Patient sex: F
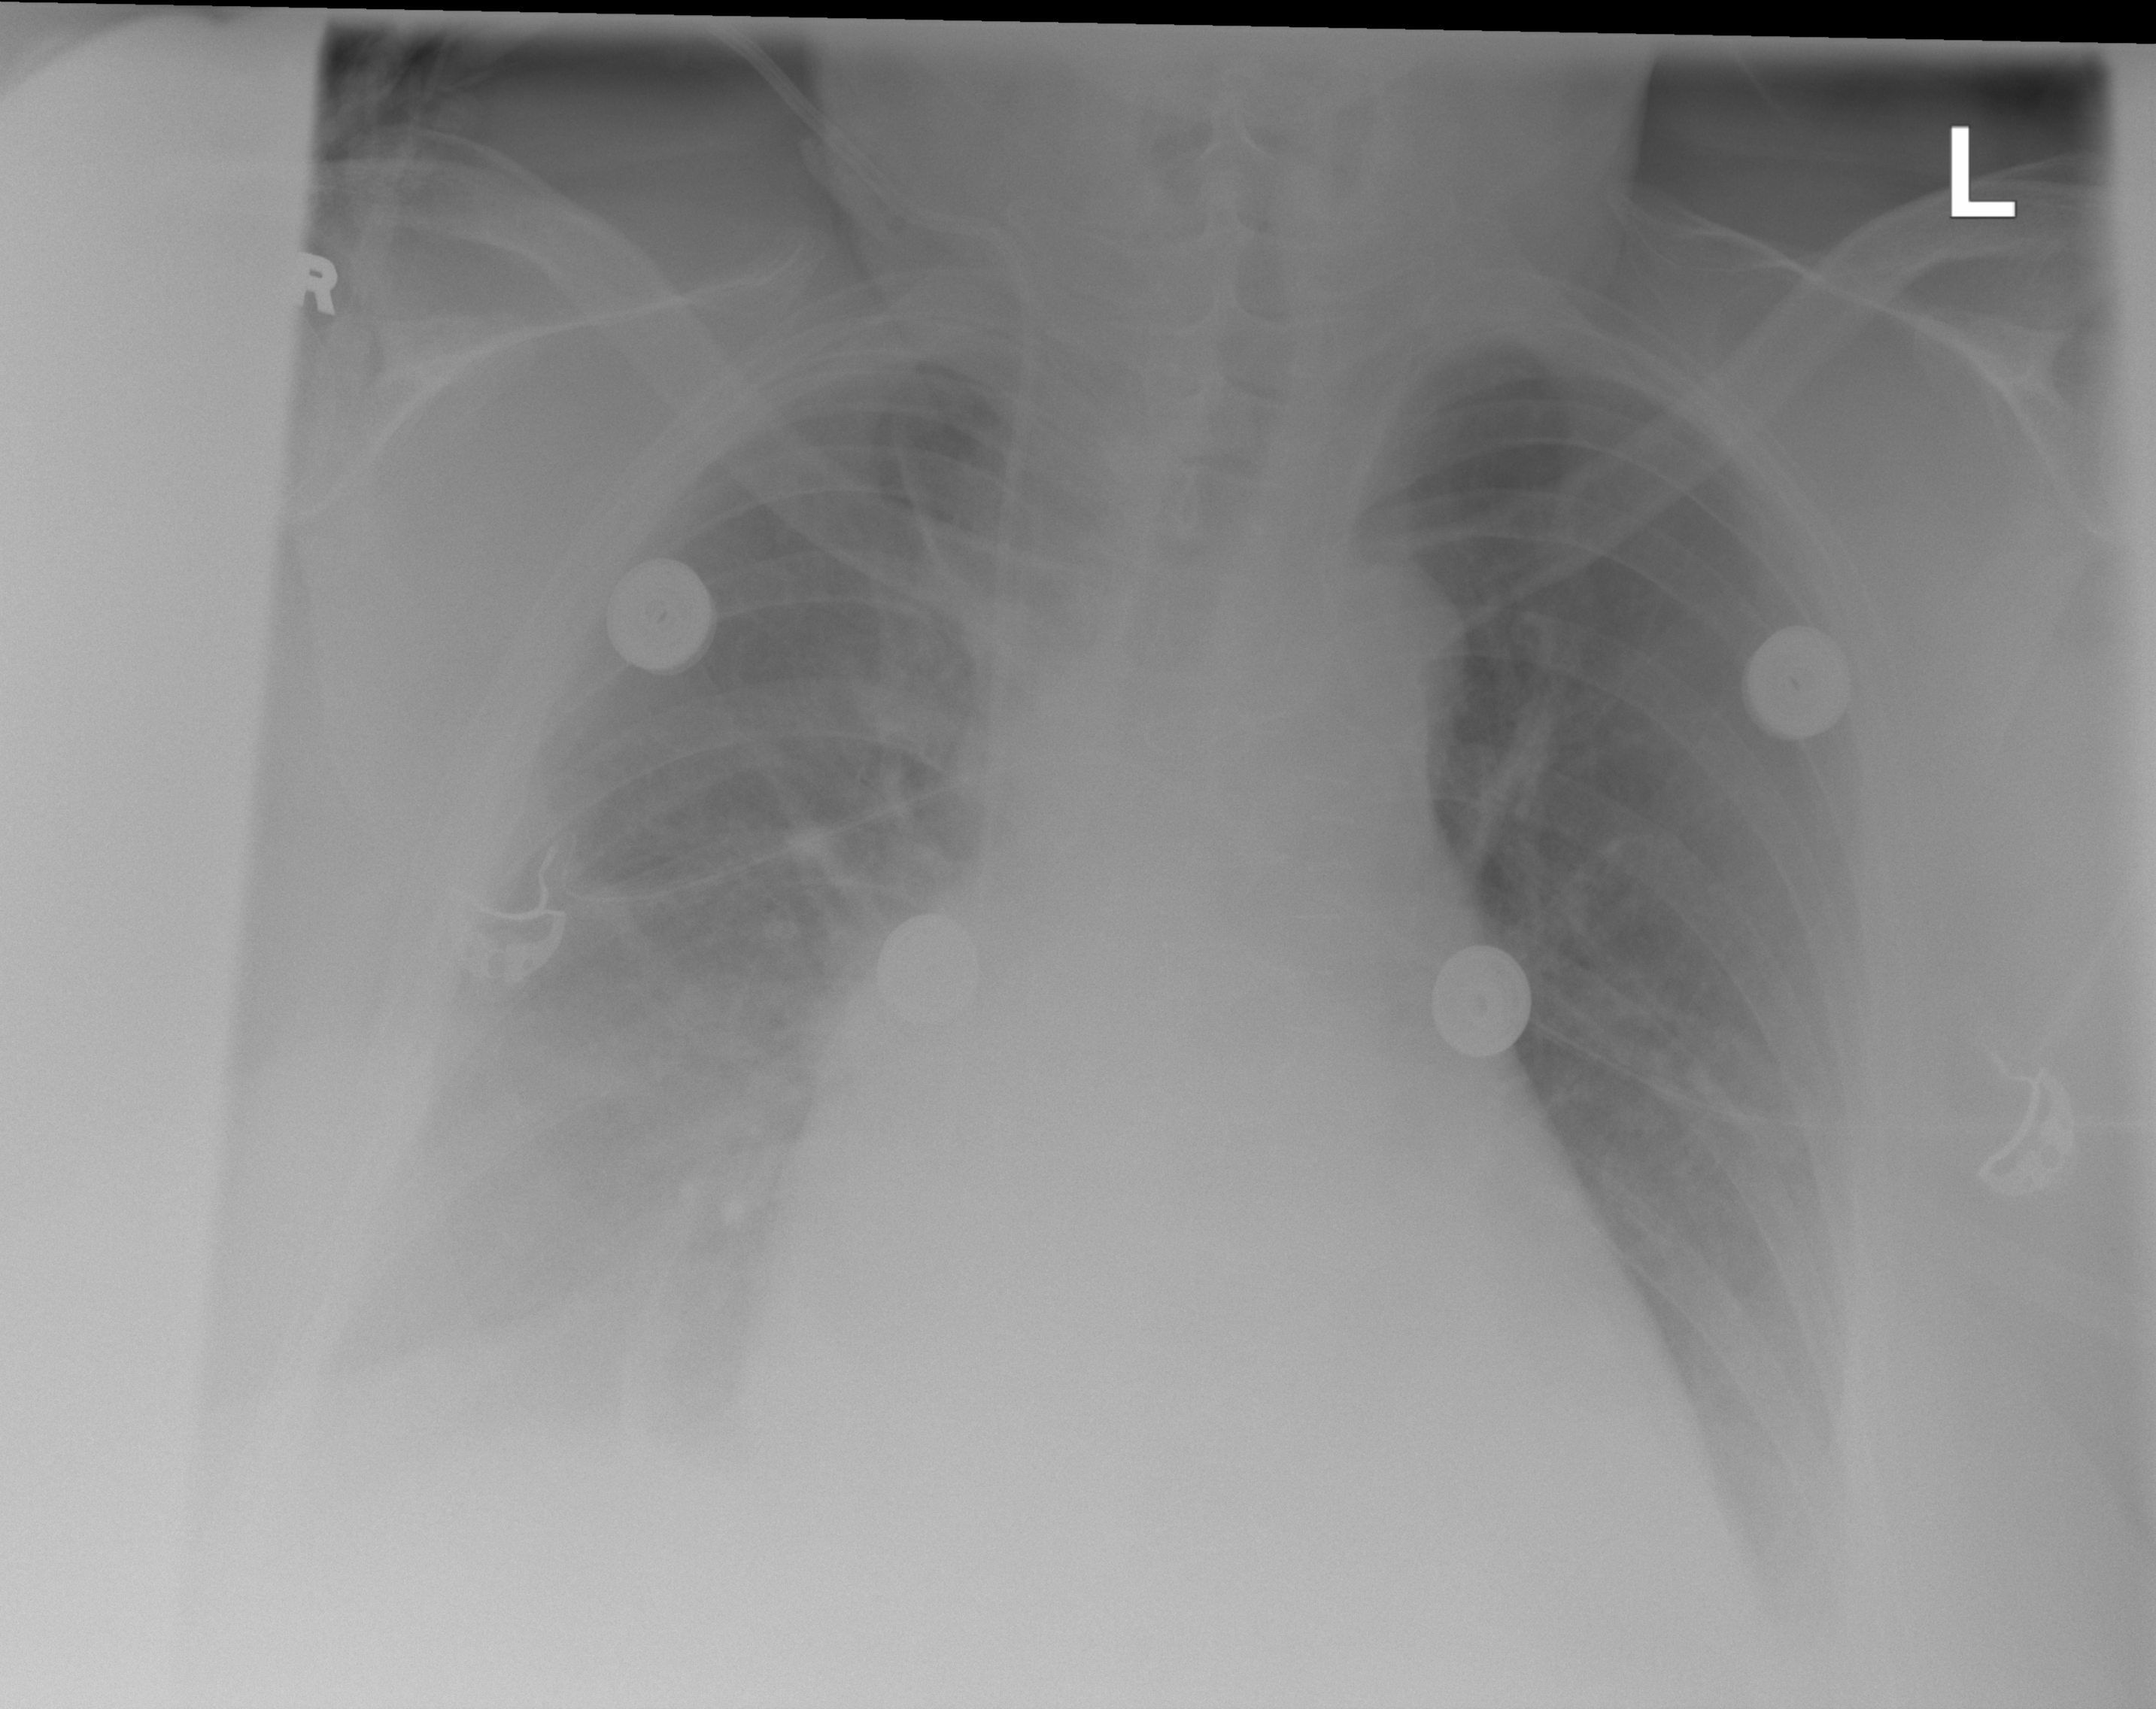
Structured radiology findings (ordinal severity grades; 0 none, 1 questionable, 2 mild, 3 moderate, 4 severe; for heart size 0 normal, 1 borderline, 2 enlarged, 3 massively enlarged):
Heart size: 2
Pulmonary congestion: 0
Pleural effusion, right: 2
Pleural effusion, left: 2
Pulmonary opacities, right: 0
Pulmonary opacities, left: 0
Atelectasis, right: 2
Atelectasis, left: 2